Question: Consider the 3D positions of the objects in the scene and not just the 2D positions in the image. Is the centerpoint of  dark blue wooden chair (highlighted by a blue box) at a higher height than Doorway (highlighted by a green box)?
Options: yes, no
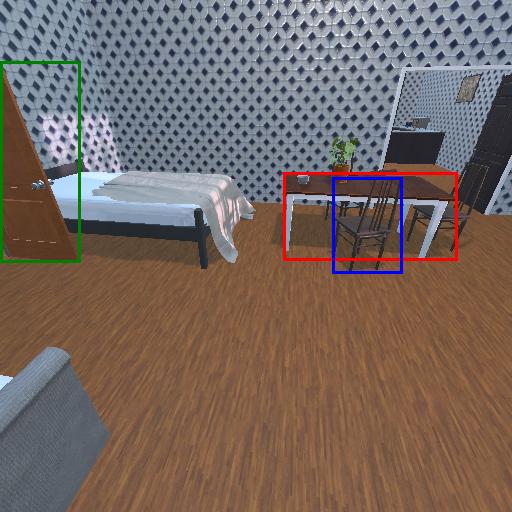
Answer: yes